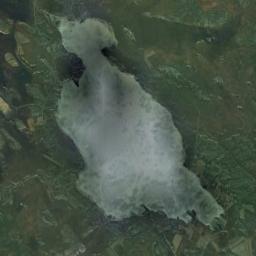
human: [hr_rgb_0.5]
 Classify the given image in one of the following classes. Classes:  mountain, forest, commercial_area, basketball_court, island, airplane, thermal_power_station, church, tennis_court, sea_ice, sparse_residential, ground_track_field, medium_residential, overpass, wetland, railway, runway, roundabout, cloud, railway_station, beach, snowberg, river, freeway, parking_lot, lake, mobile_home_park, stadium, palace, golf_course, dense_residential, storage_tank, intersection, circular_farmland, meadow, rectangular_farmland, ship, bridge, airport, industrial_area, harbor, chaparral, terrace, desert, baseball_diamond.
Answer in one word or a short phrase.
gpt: lake